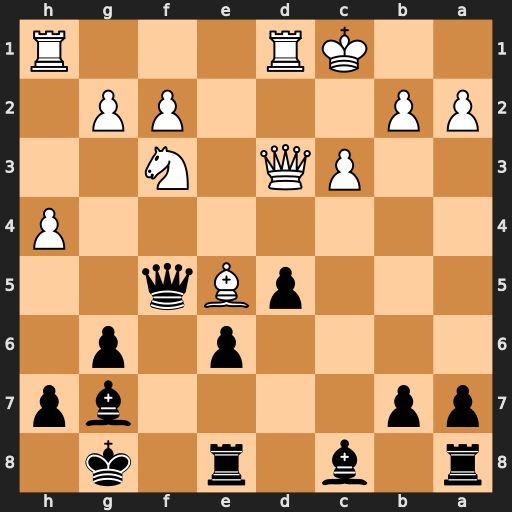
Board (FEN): r1b1r1k1/pp4bp/4p1p1/3pBq2/7P/2PQ1N2/PP3PP1/2KR3R
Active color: b
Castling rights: -
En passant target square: -
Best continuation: Bxe5 Nxe5 Qxe5